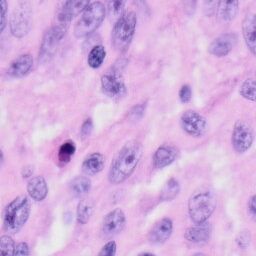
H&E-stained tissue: Skin